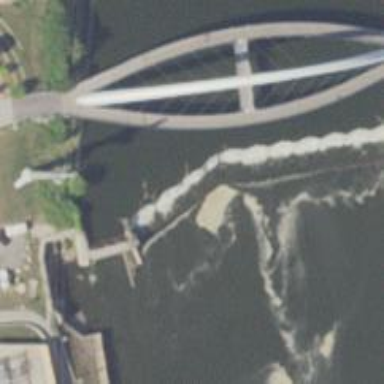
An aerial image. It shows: Weir in waterway.